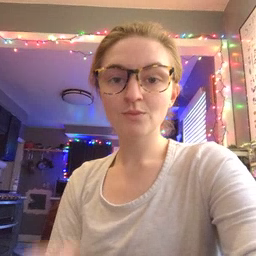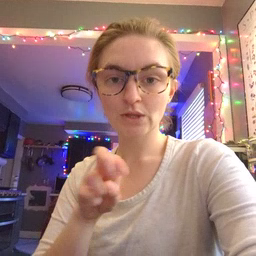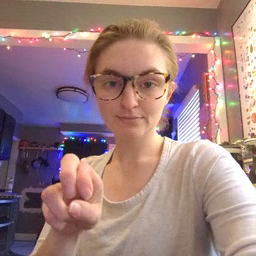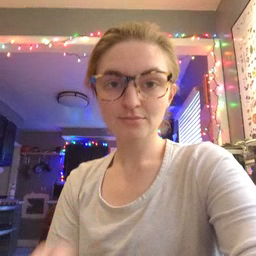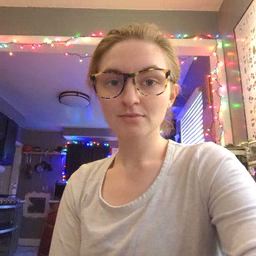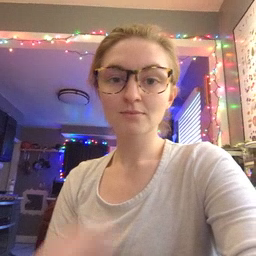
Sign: ride